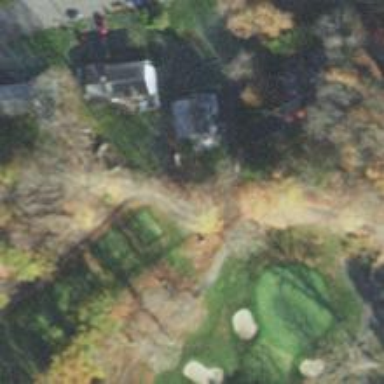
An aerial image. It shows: Path for both road and golf.